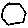
Label: hexagon